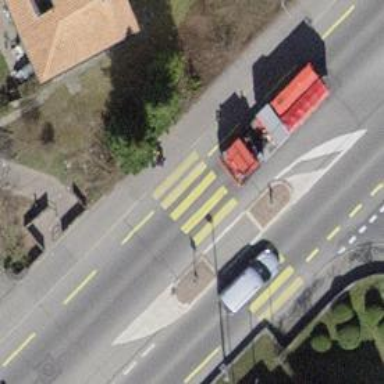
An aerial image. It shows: Footway with zebra crossing.